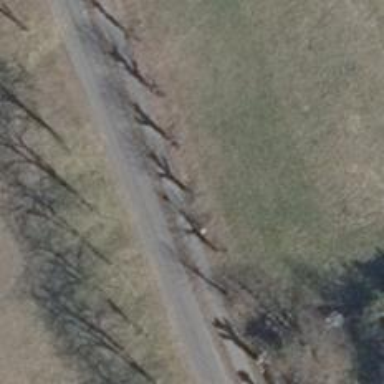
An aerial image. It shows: Avenue lined with trees.